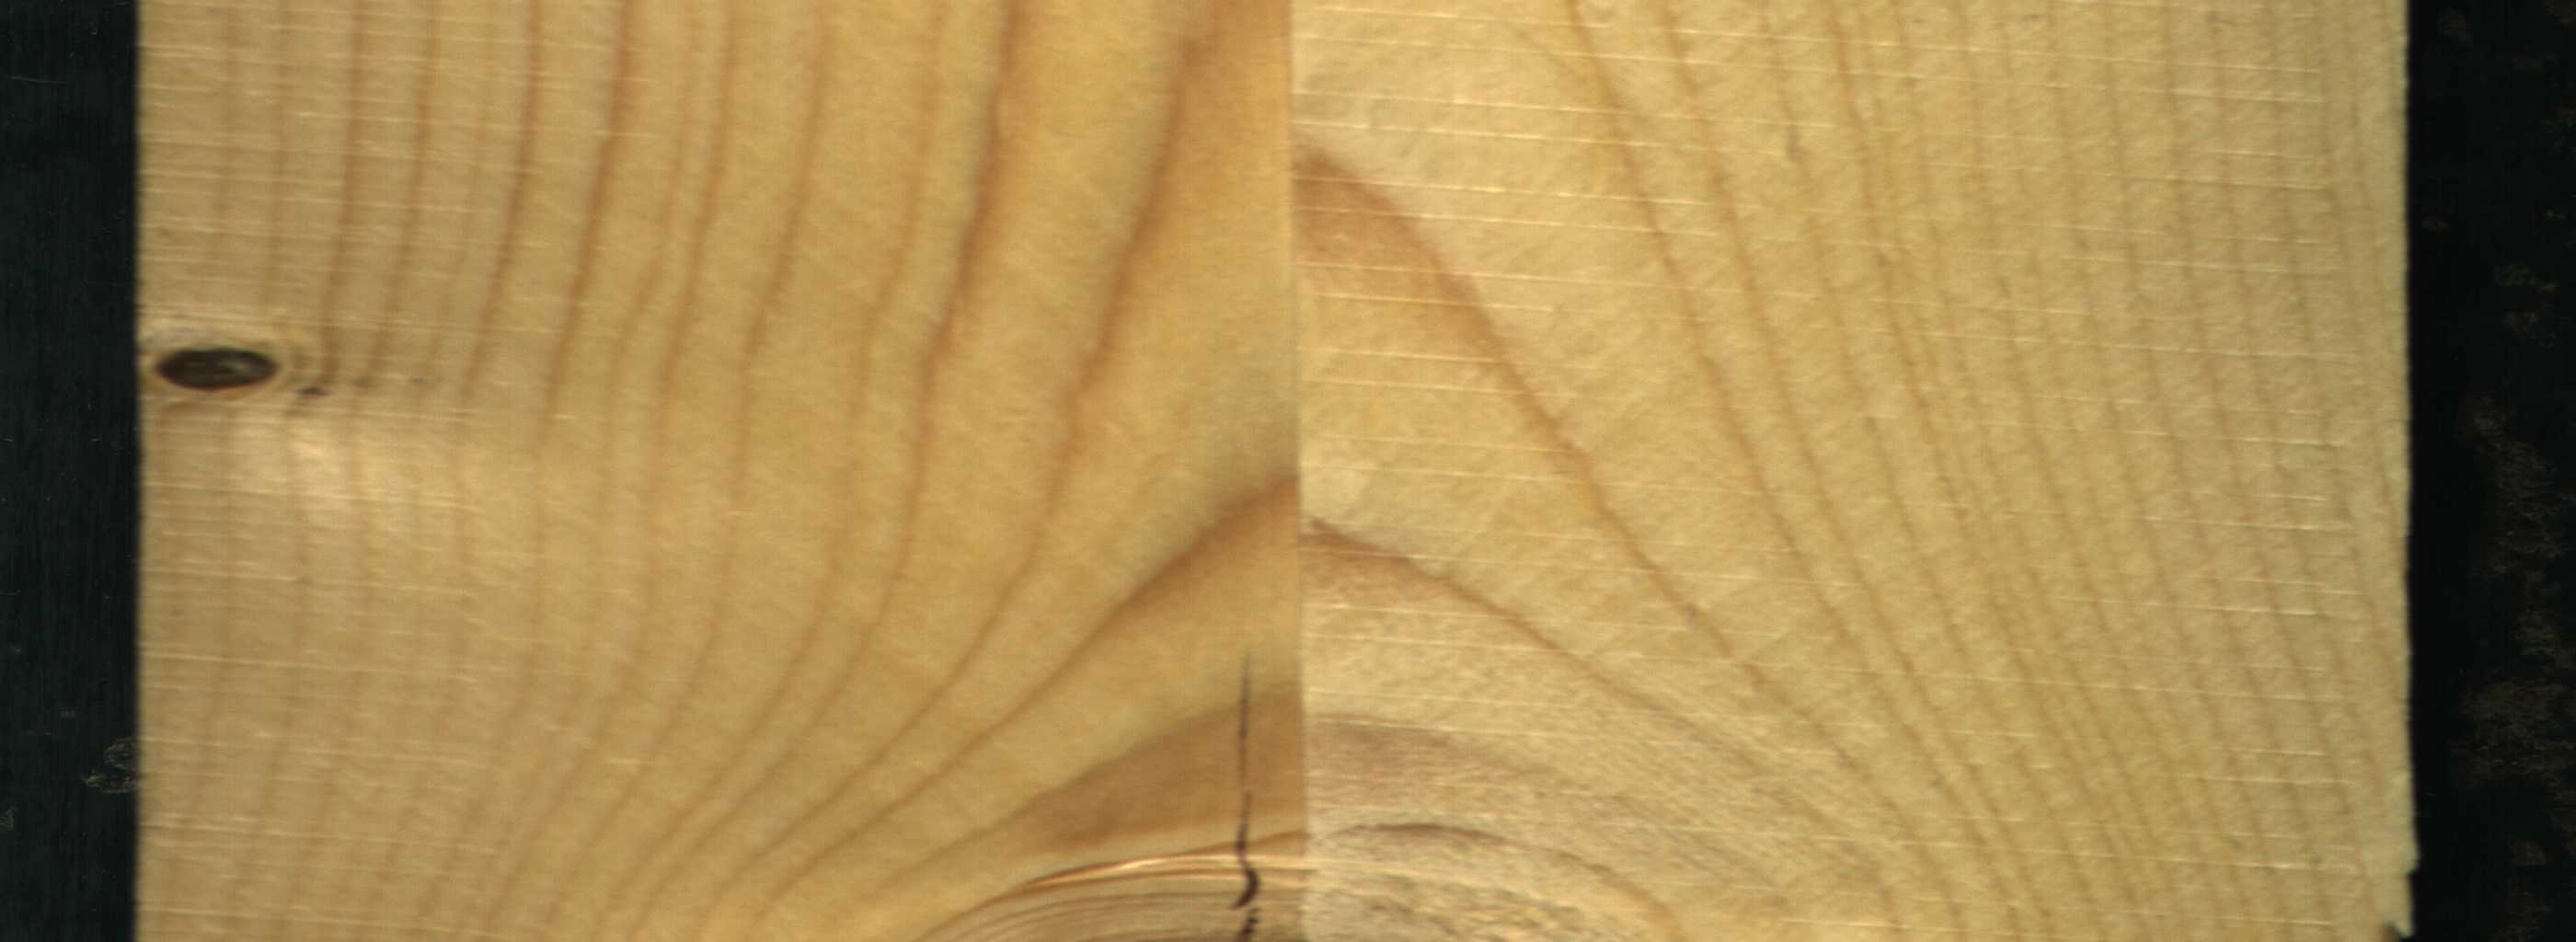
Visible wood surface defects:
Crack
Dead_Knot